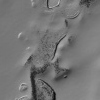
Atmospheric dust classification: not_dusty